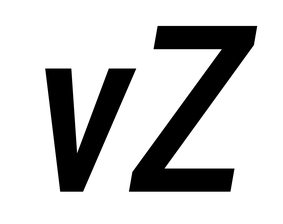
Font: Roboto-Italic_Condensed_Medium_Italic